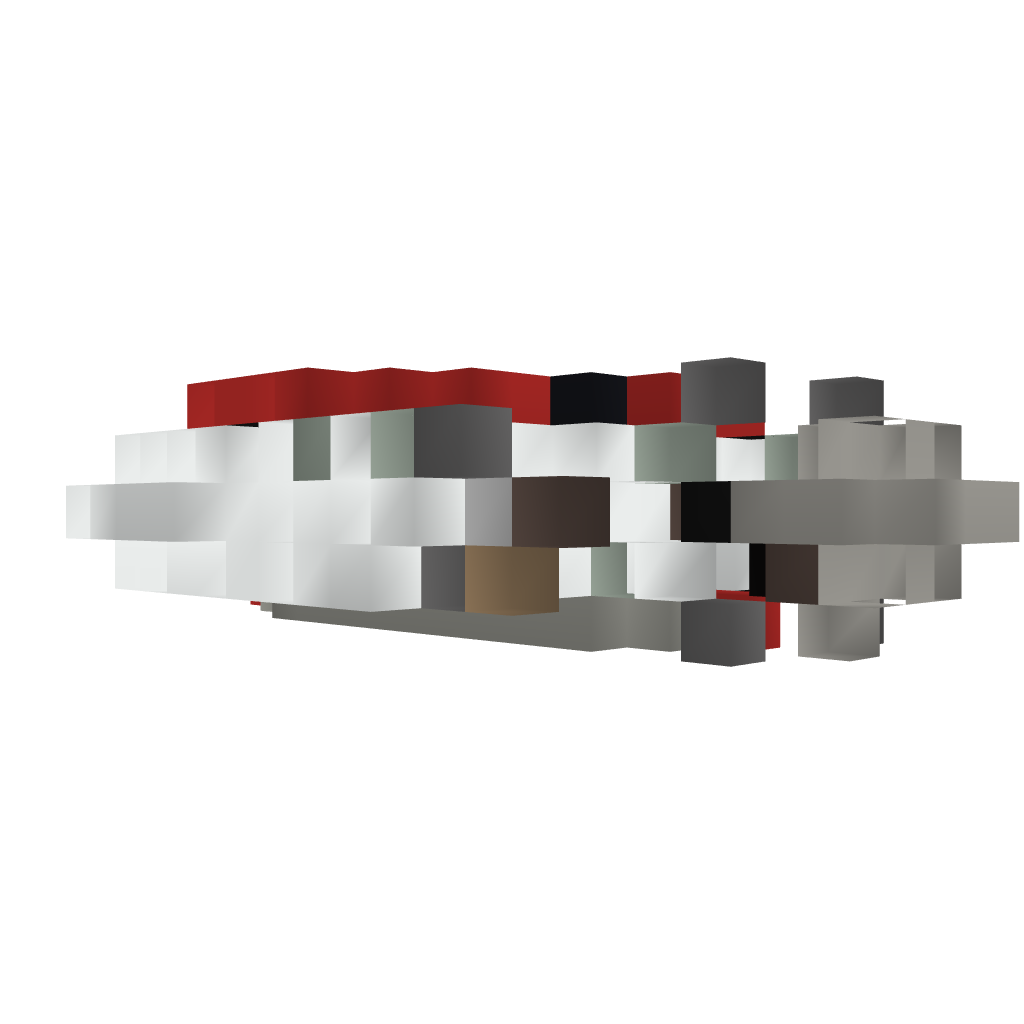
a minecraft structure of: Assault Airship - Silver Empire Warship Assault Craft